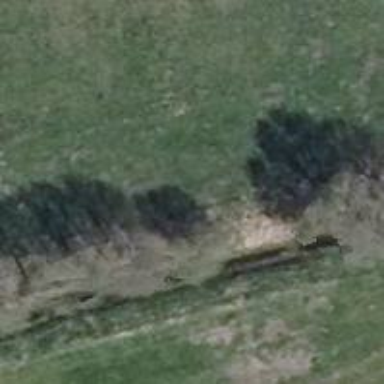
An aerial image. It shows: Row of deciduous broadleaved trees.